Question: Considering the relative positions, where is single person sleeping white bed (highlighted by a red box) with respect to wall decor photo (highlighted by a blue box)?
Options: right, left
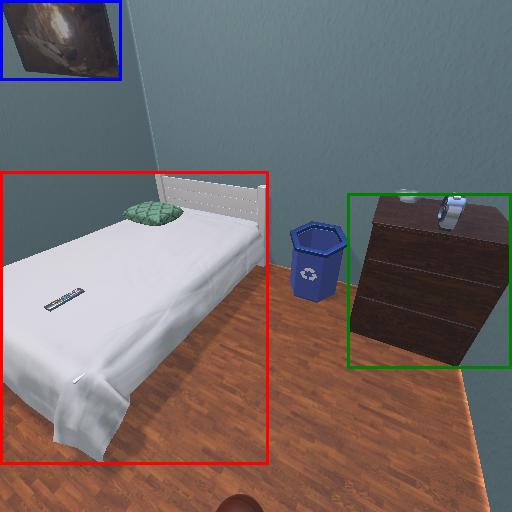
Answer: right